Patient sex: F
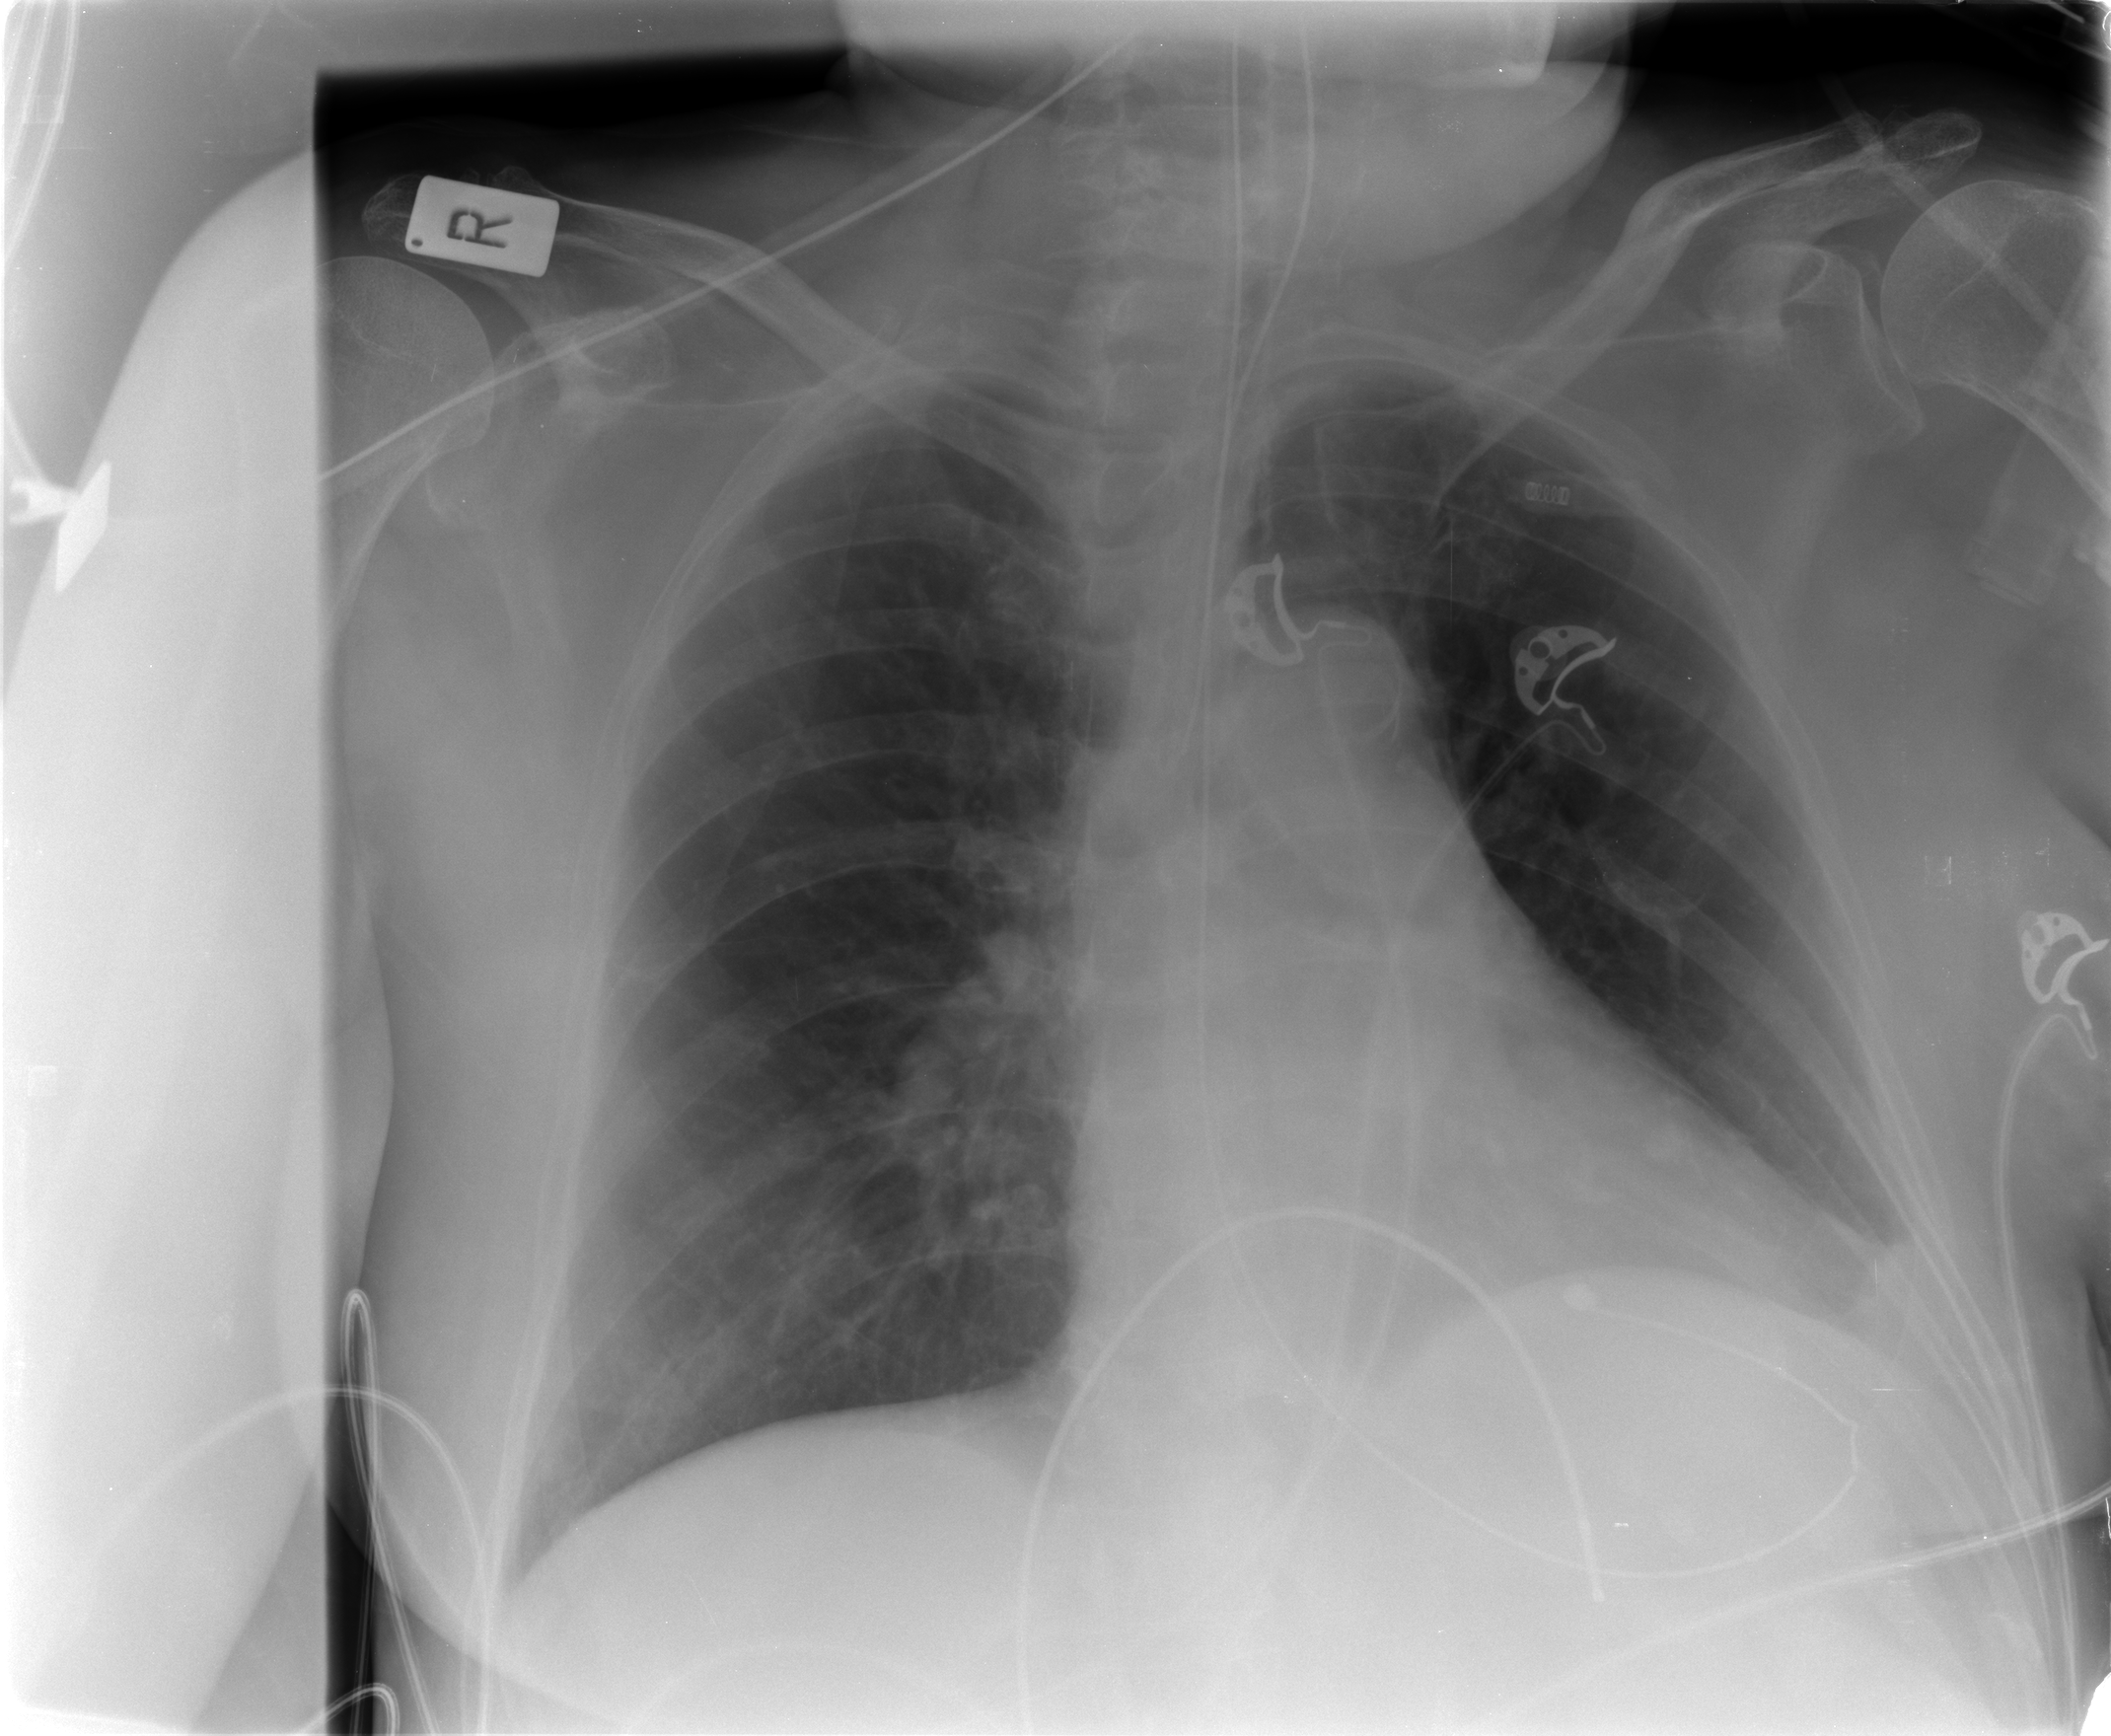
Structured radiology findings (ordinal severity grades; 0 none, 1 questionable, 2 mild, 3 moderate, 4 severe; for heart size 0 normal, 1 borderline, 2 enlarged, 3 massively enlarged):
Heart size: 1
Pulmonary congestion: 0
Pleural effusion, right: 0
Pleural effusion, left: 2
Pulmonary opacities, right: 0
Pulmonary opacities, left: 0
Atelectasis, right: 0
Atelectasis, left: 2